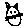
Label: cat